Field crop: tomato
Growth stage: 1
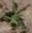
Species: solanum